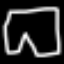
Label: pants